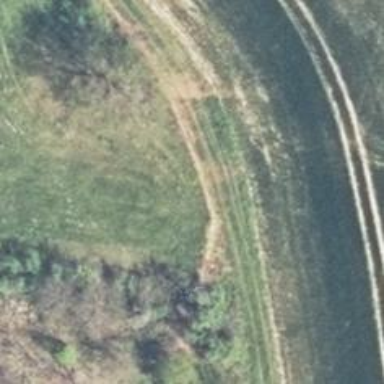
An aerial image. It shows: Track with grade5 tracktype.